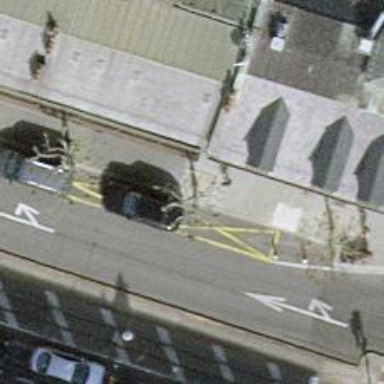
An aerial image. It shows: Avenue lined with trees.